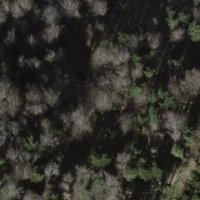
EUNIS habitat code: 43
Species observed at this site:
Atropa belladonna